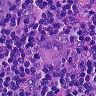
Metastatic tissue present: yes